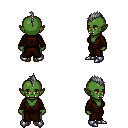
a pixel art fantasy rpg character, female body template, orc, green skin, brown robe, teal pants, gray mohawk hairstyle, metal boots, four views (front, back, left, right), 2x2 character sprite sheet, small pixel art, hard edges, no anti-aliasing